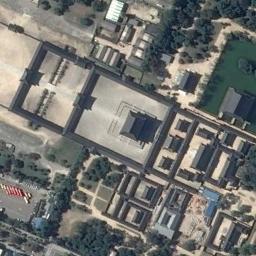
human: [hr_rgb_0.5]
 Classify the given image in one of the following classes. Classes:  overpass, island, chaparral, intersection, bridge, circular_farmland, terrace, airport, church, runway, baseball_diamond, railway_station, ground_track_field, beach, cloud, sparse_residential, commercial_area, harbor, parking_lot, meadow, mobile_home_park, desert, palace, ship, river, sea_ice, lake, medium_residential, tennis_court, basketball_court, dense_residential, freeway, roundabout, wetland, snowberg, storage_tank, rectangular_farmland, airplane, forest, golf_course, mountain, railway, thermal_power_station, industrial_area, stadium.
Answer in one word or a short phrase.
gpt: palace